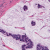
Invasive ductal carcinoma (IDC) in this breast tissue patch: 1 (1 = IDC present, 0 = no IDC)